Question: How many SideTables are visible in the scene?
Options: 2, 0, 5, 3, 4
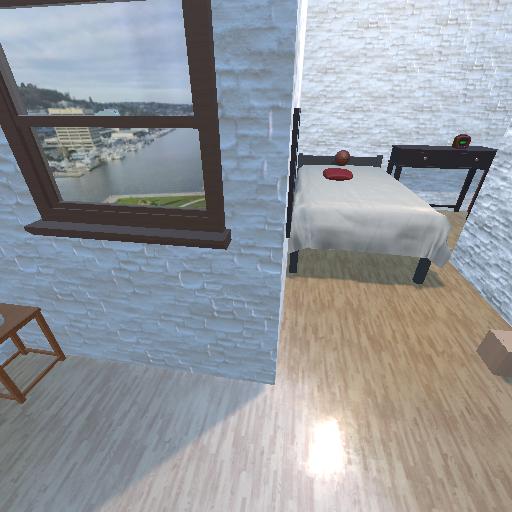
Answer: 2